Field crop: maize
Growth stage: 2
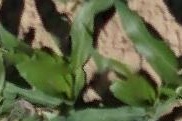
Species: maize